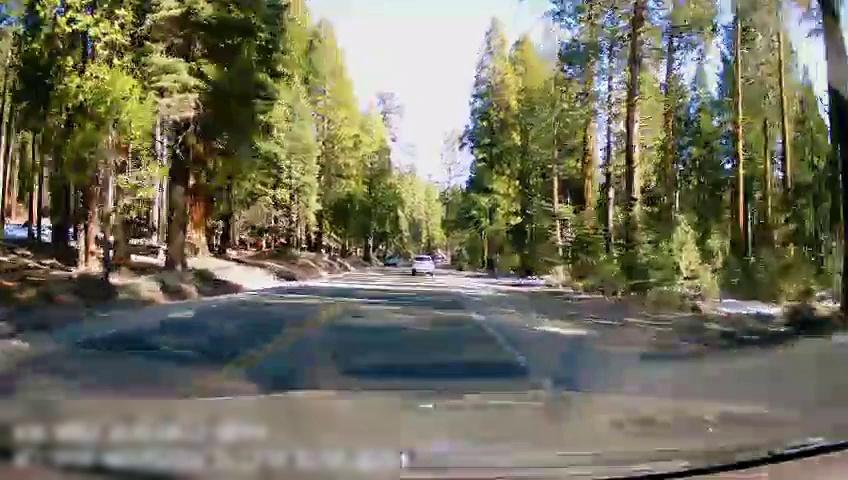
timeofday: Day
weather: Sunny
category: Drivable Space
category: Vehicles | SUV
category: Lanes | Current Lane
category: Lanes | Alternate Lane